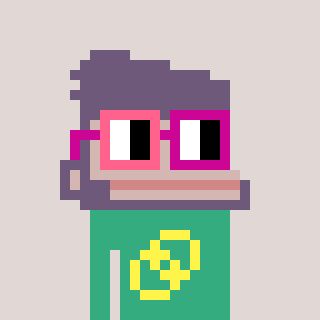
a pixel art character with square pink and red glasses, a ape-shaped head and a teal-colored body on a warm background